Question: Is there any way to print file line number with android <URL> ?

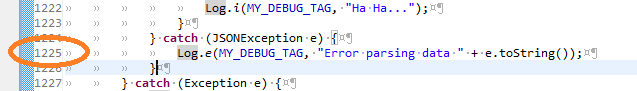
Answer: for getting line number '
'''
public static int getLineNumber() {
return Thread.currentThread().getStackTrace()[2].getLineNumber();
}
or
Thread.currentThread().getStackTrace()[2].getLineNumber()
in Log()
'''
'
try it will help u....